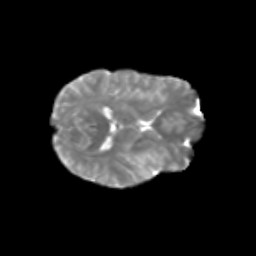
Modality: T2w
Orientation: axial
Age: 26
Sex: female
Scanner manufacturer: siemens
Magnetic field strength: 3 T
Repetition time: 1.8 s
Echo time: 0.07 s